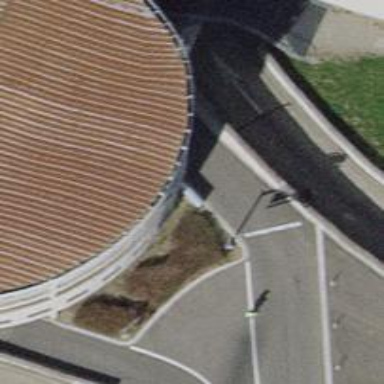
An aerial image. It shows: Parking entrance.